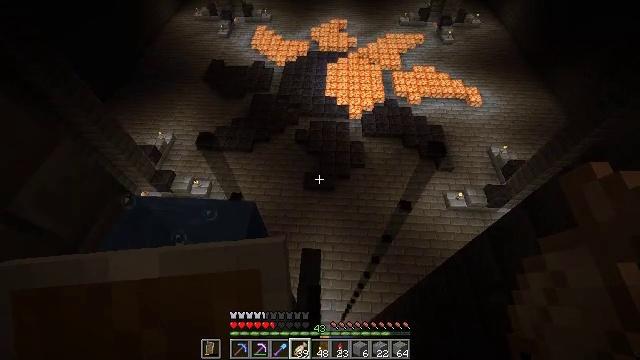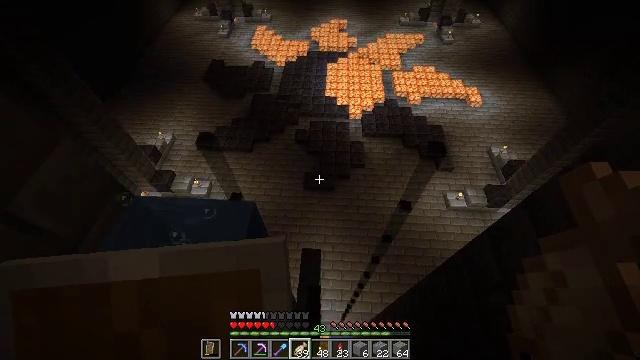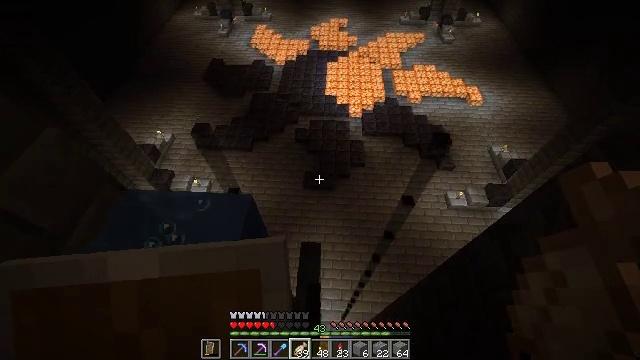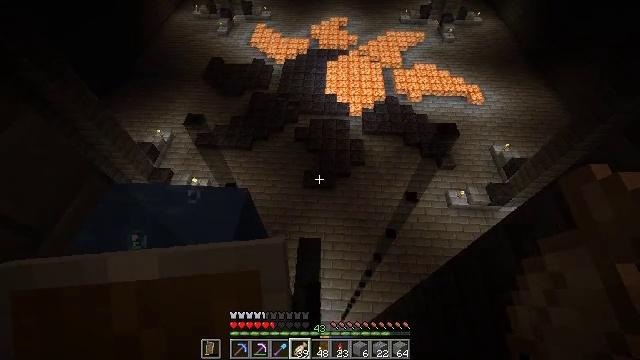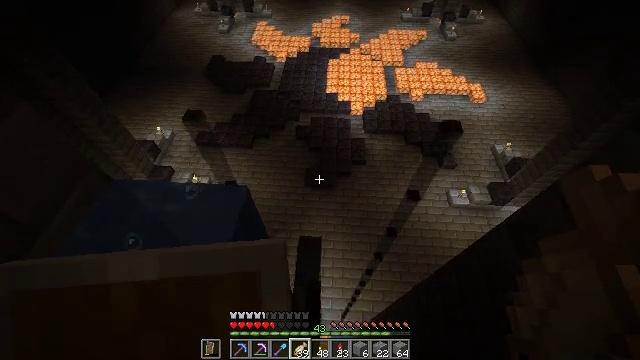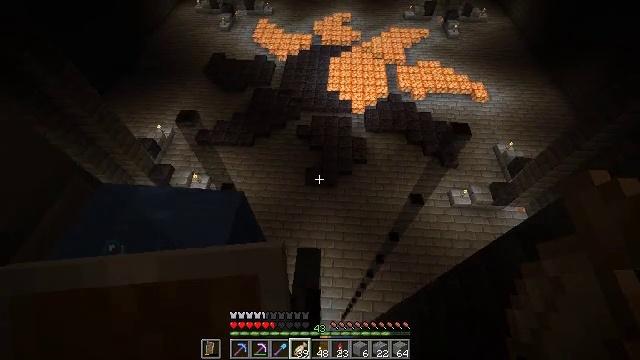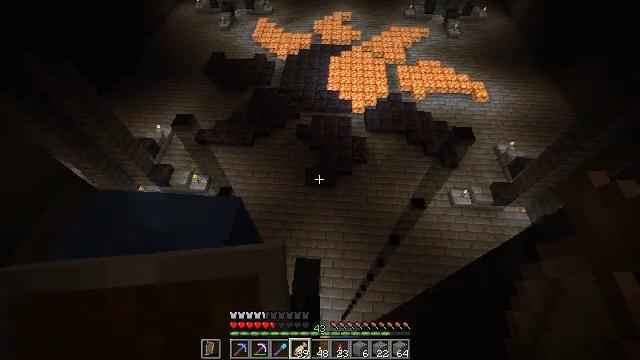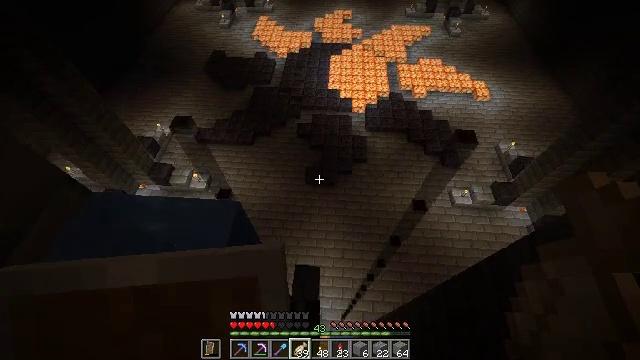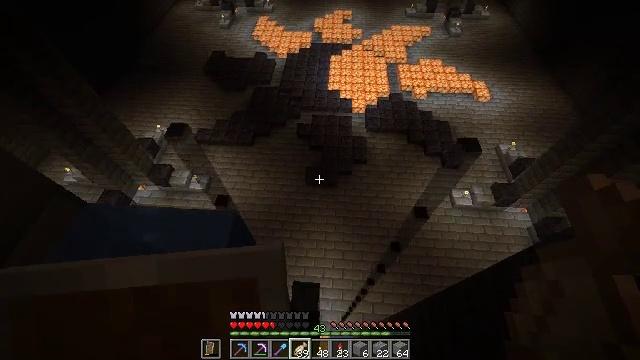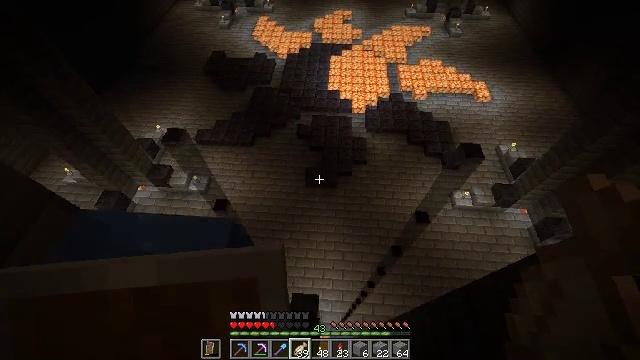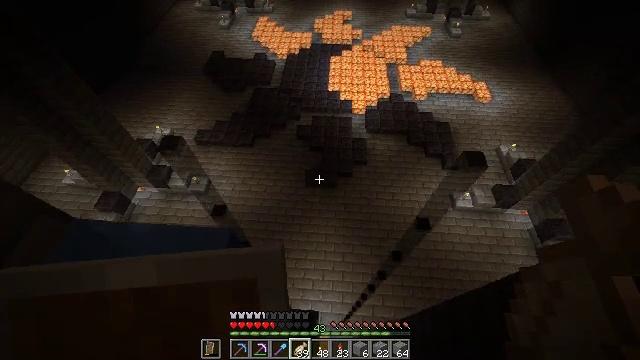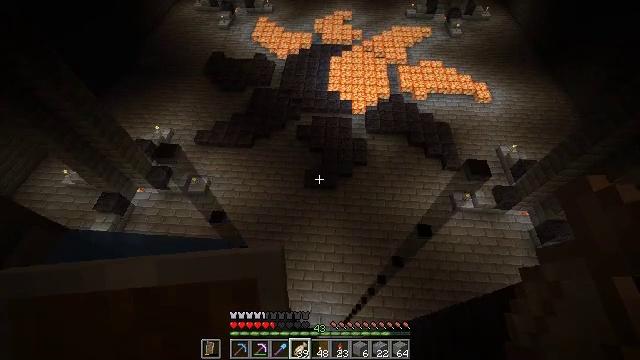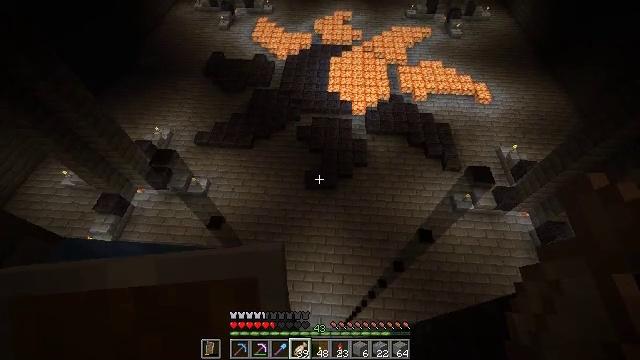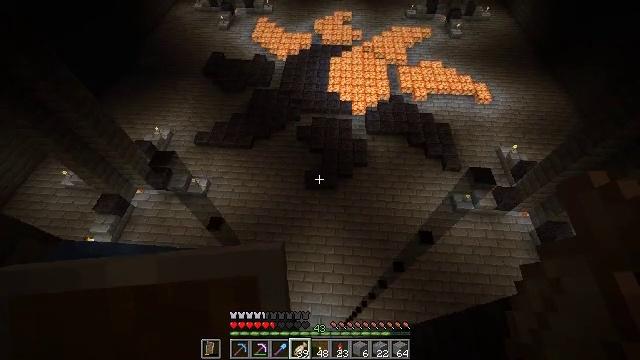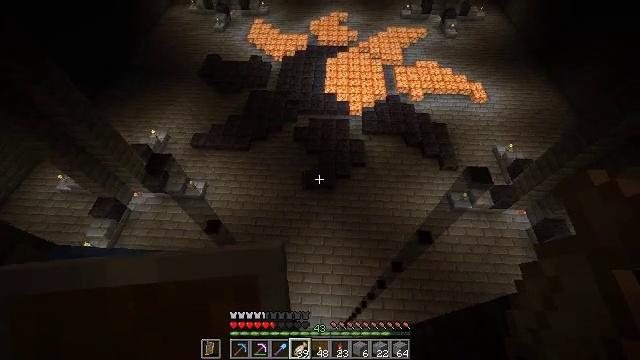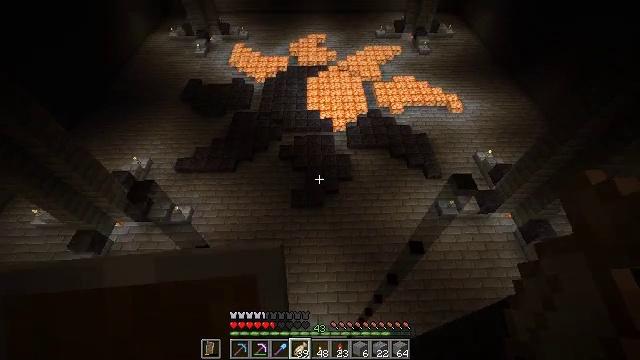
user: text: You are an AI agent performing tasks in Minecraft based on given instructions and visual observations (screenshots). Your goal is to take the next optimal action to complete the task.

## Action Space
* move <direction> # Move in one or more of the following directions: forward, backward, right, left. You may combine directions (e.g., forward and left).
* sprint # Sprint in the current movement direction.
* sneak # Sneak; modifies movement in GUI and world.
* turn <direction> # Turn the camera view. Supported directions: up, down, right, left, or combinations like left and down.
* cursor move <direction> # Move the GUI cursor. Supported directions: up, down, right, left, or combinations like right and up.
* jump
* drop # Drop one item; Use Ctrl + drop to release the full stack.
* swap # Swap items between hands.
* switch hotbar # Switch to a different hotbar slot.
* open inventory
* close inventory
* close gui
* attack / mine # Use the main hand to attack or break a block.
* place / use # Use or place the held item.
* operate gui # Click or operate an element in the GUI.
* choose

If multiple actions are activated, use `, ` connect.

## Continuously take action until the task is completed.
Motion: motion action
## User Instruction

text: Attack the quartz pillar to collect it.
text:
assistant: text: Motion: sneak
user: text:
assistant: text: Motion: sneak
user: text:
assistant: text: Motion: move forward, sneak
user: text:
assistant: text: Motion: move forward, sneak
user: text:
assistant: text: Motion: move forward, sneak
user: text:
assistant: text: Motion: move forward, sneak
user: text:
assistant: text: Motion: move forward, sneak
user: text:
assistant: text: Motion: move forward, sneak
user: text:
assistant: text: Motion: move forward, sneak
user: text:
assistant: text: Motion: move forward, sneak
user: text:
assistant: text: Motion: move forward, sneak
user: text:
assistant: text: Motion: sneak
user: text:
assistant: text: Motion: sneak
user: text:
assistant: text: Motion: sneak
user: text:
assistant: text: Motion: sneak, turn right and up
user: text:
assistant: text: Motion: sneak, turn right and up
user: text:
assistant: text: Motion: sneak, turn up
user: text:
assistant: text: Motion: sneak
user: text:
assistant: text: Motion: sneak
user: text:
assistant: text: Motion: sneak
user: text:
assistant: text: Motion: sneak
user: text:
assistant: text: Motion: sneak
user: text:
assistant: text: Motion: sneak, turn right
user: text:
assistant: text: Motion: sneak
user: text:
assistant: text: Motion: no_op
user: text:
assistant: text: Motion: no_op
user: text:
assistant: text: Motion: no_op
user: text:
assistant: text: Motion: turn right
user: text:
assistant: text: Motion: turn right and down
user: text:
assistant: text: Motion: turn right and down